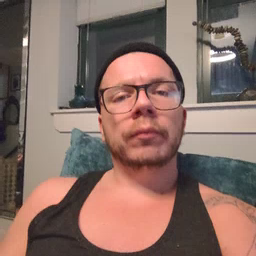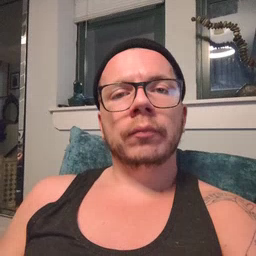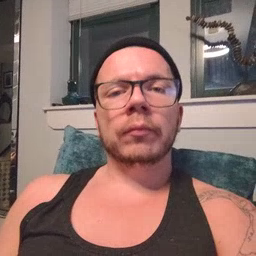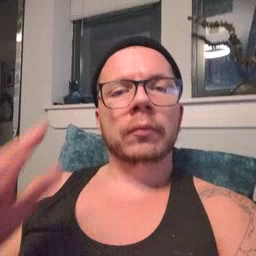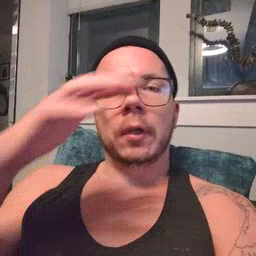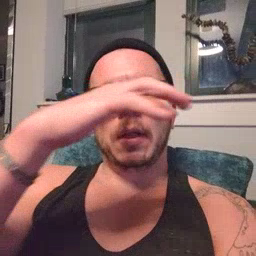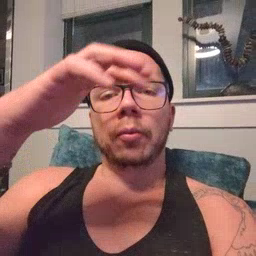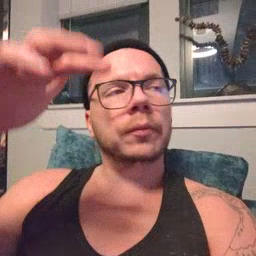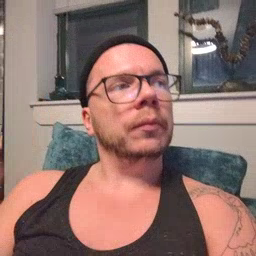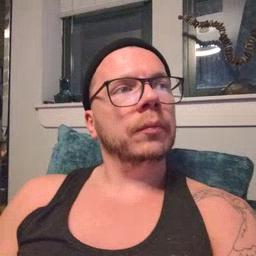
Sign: cloud